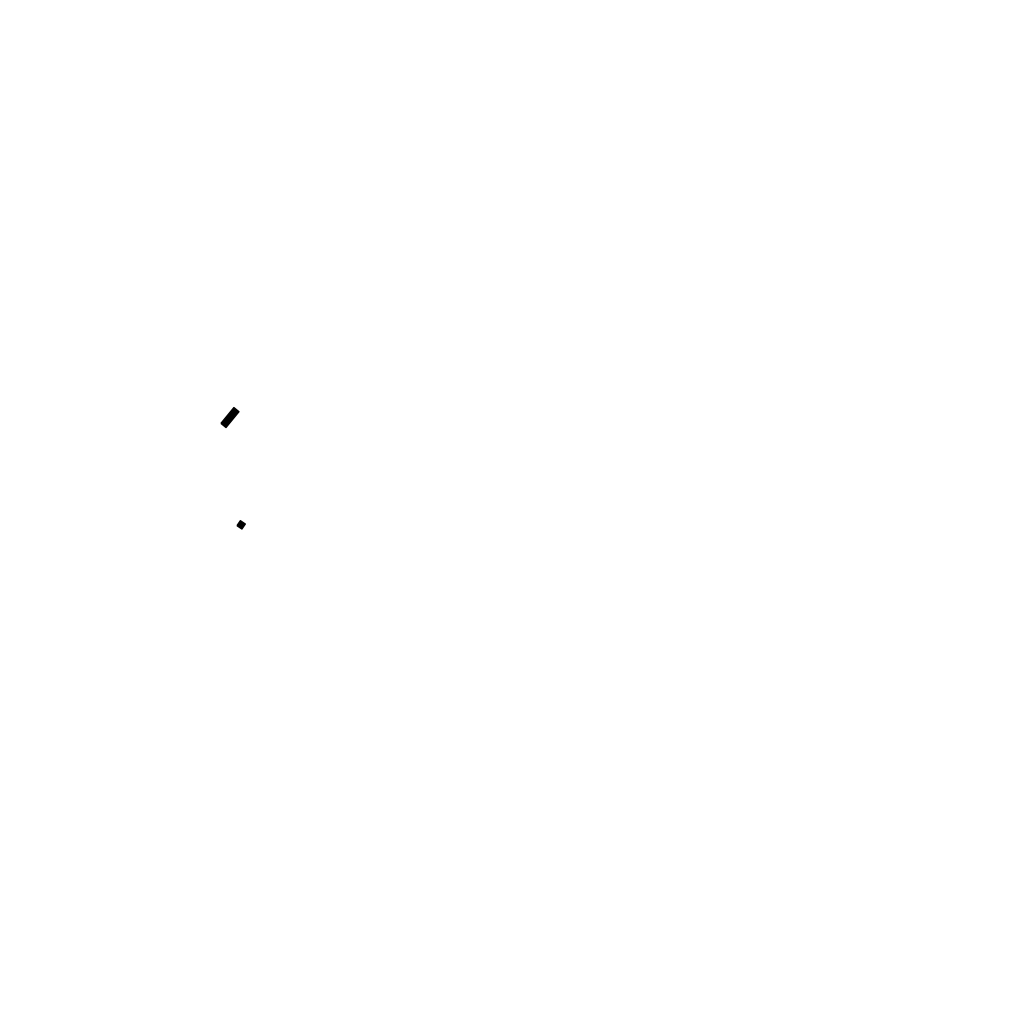
Tags: overhead vector_map, agriculture, recreation, residential, special, individual_rise, density_1, Building, 1.0 km²